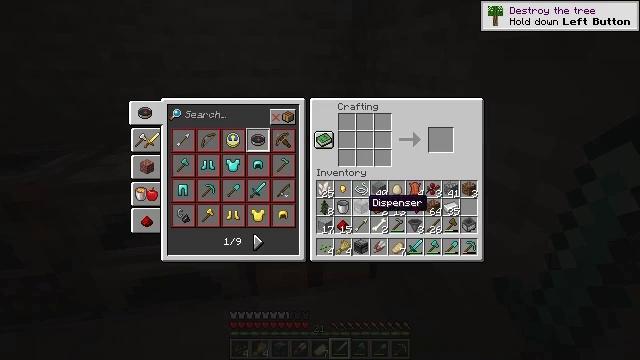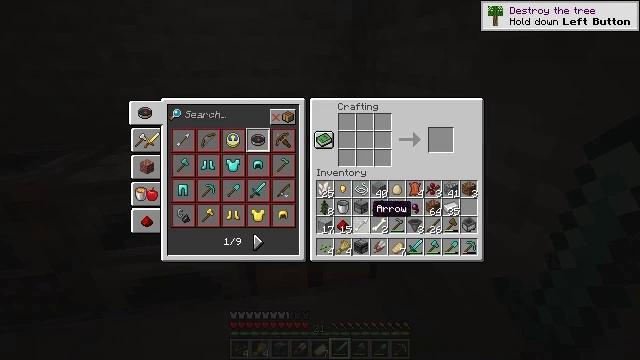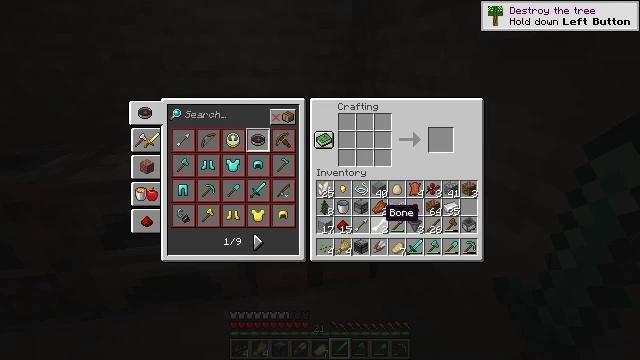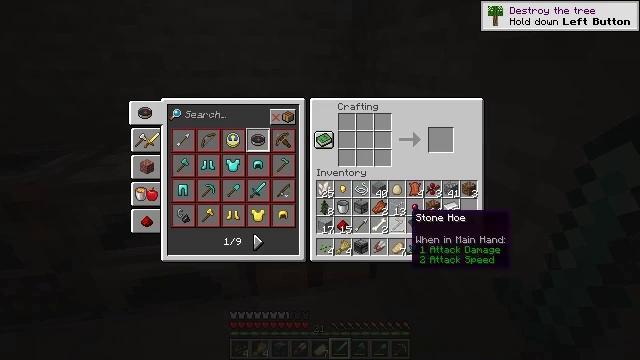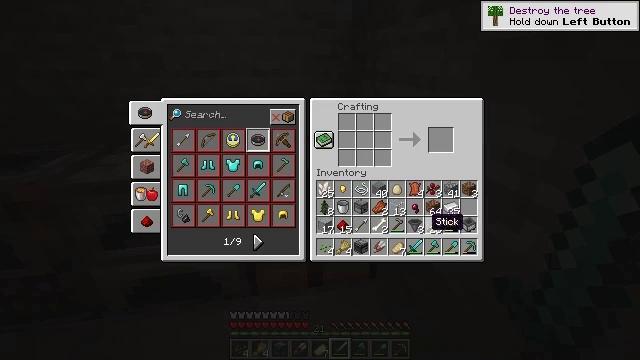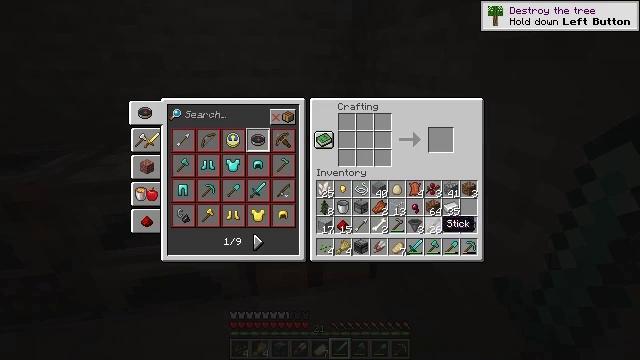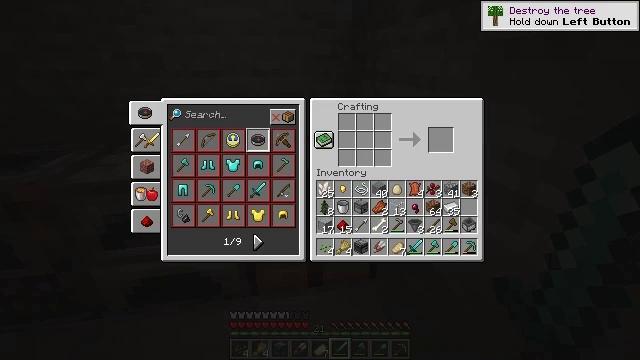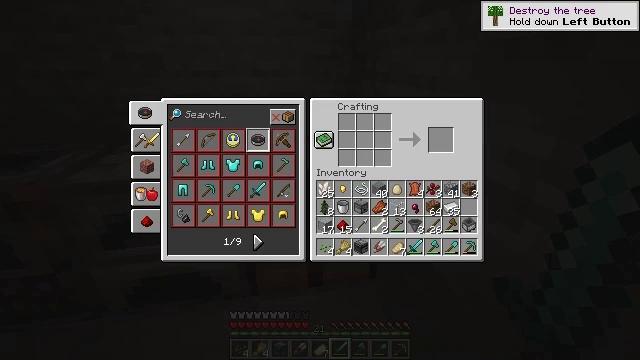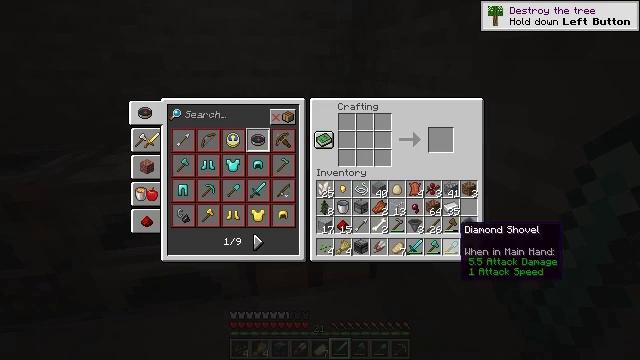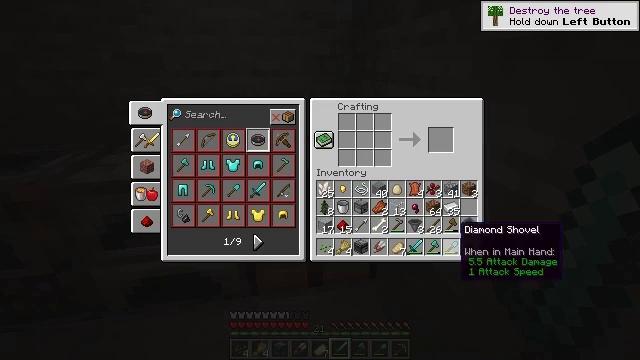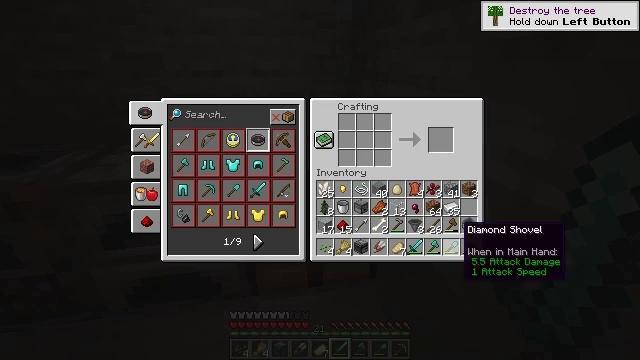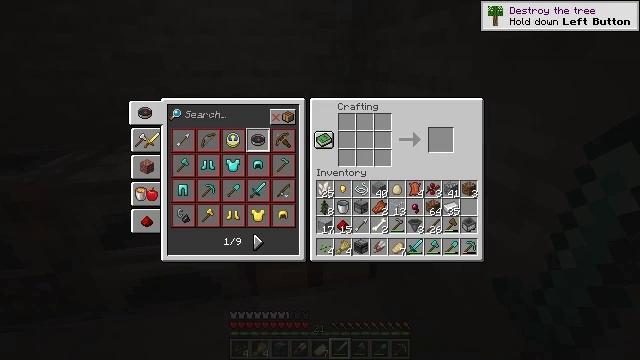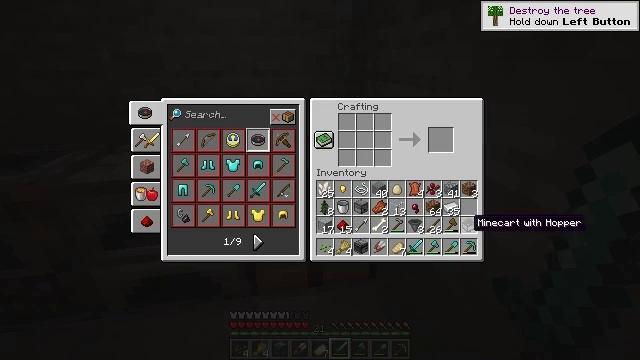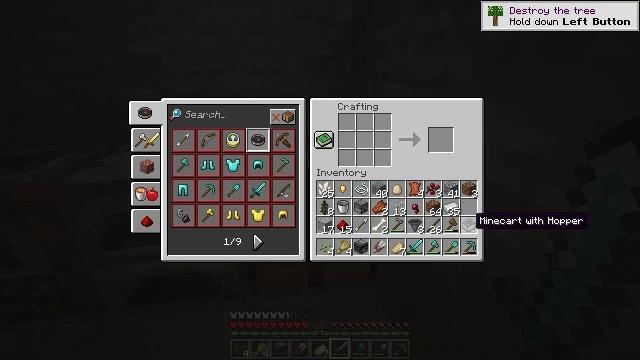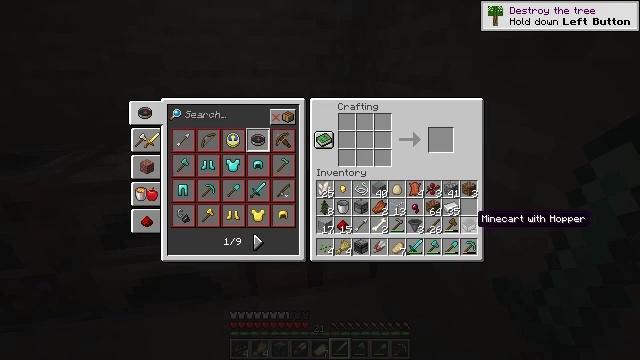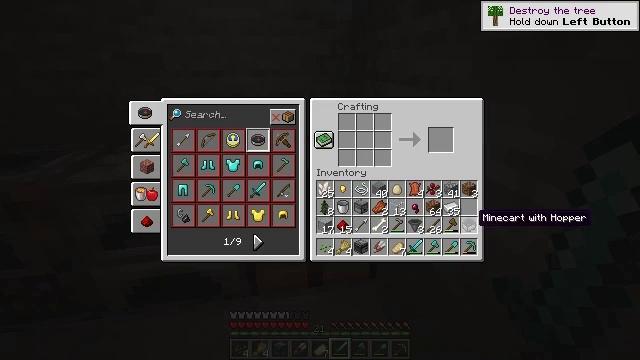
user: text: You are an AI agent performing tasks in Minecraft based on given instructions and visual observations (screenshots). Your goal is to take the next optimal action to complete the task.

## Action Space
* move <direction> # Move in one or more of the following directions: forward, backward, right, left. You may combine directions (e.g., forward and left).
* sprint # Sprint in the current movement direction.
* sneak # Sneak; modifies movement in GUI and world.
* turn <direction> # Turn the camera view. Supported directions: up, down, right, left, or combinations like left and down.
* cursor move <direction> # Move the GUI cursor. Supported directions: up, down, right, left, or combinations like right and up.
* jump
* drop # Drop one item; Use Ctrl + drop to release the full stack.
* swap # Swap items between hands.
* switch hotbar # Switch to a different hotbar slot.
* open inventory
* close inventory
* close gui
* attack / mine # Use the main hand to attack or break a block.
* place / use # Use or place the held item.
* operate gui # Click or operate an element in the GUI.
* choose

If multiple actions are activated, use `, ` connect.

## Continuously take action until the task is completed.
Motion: motion action
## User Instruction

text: Remove a stone hoe from the inventory.
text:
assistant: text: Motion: no_op
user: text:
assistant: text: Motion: turn right
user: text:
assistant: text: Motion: turn right
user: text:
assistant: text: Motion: turn right
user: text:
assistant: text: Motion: turn right
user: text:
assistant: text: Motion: turn right
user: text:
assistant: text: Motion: no_op
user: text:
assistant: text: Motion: no_op
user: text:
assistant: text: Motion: no_op
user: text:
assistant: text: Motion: no_op
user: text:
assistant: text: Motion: no_op
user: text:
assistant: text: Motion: no_op
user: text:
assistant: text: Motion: no_op
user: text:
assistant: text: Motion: no_op
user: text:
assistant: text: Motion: no_op
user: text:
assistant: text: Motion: no_op
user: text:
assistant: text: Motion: no_op
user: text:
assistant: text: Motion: no_op
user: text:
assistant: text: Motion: no_op
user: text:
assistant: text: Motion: no_op
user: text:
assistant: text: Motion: no_op
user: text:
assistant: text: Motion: no_op
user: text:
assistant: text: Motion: no_op
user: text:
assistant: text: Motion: no_op
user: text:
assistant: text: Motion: no_op
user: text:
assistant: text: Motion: no_op
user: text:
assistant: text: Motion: no_op
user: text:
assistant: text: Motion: no_op
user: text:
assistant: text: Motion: no_op
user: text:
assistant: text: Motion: no_op